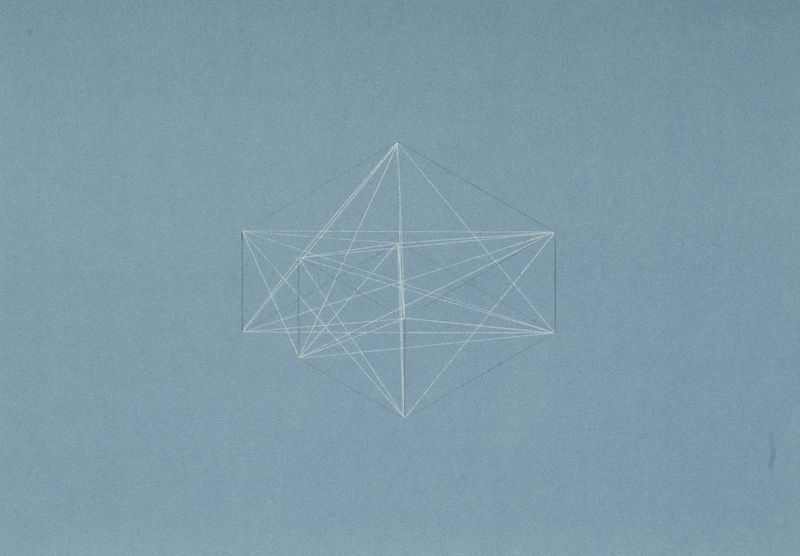
Künstler: Fred Sandback
Standort: Zürich
Institution: Kunsthaus
Schlagwörter: blau, körper, weiß, grau, skizze, verbindung, linien, symmetrie, striche, form, entwurf, fäden, geometrie, lewitt, konstrukt, winkel, polygon, vieleck